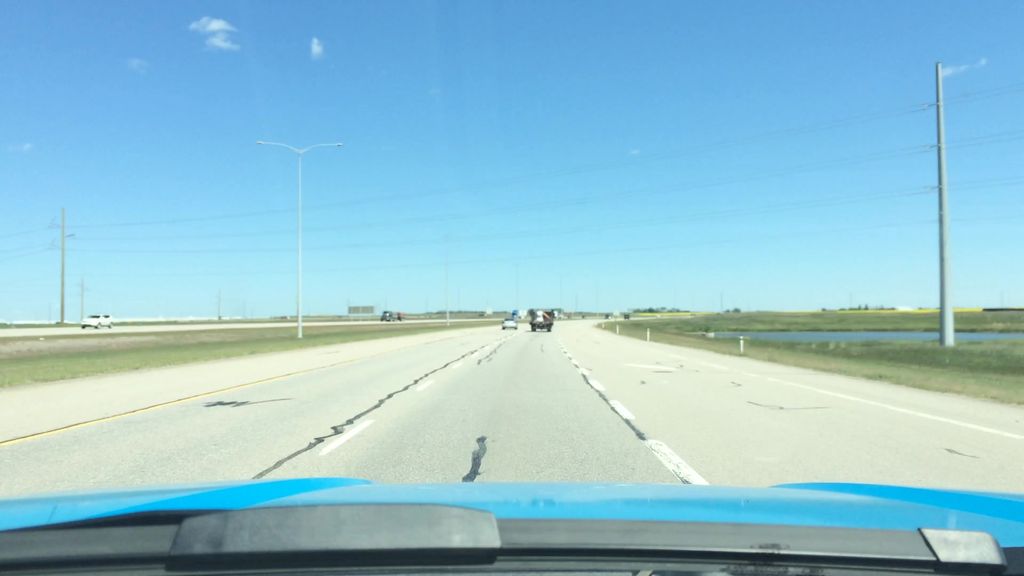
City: calgary